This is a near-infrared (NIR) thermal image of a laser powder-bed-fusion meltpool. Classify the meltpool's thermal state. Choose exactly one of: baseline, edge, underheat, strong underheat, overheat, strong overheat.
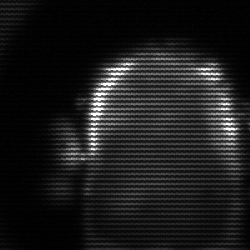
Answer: baseline